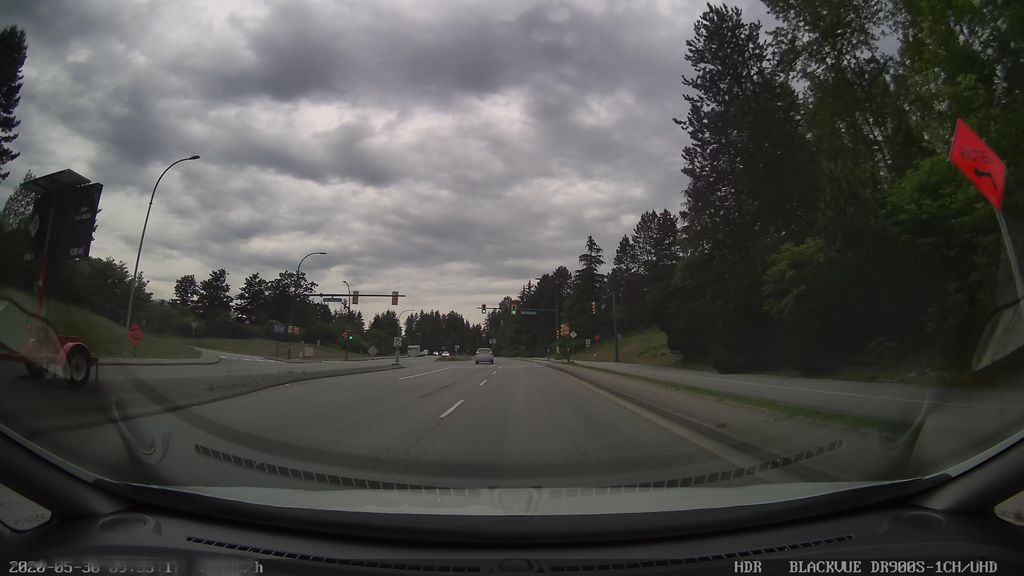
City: vancouver